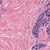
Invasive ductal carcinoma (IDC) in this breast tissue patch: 0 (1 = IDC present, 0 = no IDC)